Question: I have a page containing this table which comes from a PHP script.

What I want to to do? I want to fetch every value inside these 4 inputs, separately and save them inside 4 Javascript variables. I already have the 'onclick="fetchGrades();' on every button.
How can I achieve this? It's the thing I need to do on this project.
Also, I'm using all these technologies: PHP, MySQL, jQuery, Bootstrap, AJAX
'''
<table class="table table-striped">
<thead>
<tr>
<th>61</th>
<th>1o </th>
<th>2o </th>
<th>3o </th>
<th>4o </th>
<th> Botao </th>
</tr>
</thead>
<tbody>
<tr>
<td>Patrick Maia</td>
<td><input id="e12467" type="text"> </td>
<td><input id="e12467" type="text"> </td>
<td><input id="e12467" type="text"> </td>
<td><input id="e12467" type="text"> </td>
<td><button class="btn btn-primary" onclick="fetchGrades();"> Adicionar </button></td>
</tr>
<tr>
<td>Rodrigo Marques</td>
<td><input id="46c9ac" type="text"> </td>
<td><input id="46c9ac" type="text"> </td>
<td><input id="46c9ac" type="text"> </td>
<td><input id="46c9ac" type="text"> </td>
<td><button class="btn btn-primary" onclick="fetchGrades();"> Adicionar </button></td>
</tr>
</tbody>
</table>
'''
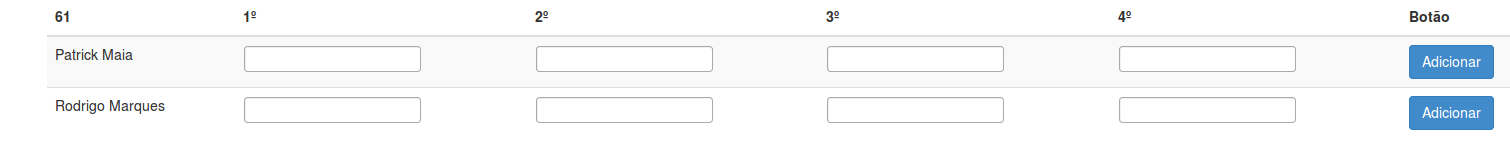
Answer: If your inputs in your HTML table were organized something like this:
'''
<table>
<tr>
<th>
61
</th>
<th>
1
</th>
<th>
2
</th>
<th>
3
</th>
<th>
4
</th>
<th>
Boton
</th>
</tr>
<tr>
<td>
Patrick Maia
</td>
<td>
<input class="tblData_Row_1" type="text" />
</td>
<td>
<input class="tblData_Row_1" type="text" />
</td>
<td>
<input class="tblData_Row_1" type="text" />
</td>
<td>
<input class="tblData_Row_1" type="text" />
</td>
<td>
<input id="Button1" type="button" value="Accionar" onclick="fetchGrades('tblData_Row_1');" />
</td>
</tr>
<tr>
<td>
Rodrigo Marquez
</td>
<td>
<input class="tblData_Row_2" type="text" />
</td>
<td>
<input class="tblData_Row_2" type="text" />
</td>
<td>
<input class="tblData_Row_2" type="text" />
</td>
<td>
<input class="tblData_Row_2" type="text" />
</td>
<td>
<input id="Button2" type="button" value="Accionar" onclick="fetchGrades('tblData_Row_2');" />
</td>
</tr>
</table>
'''
You could easily use JQuery to handle the rest:
'''
function fetchGrades(rowClass) {
var JSONresults = {};
var indexColumn = 0;
$('.' + rowClass).each(function () {
indexColumn++;
JSONresults['field_' + indexColumn] = $(this).val();
});
alert(JSON.stringify(JSONresults)); //show me my JSON object in string format
}
'''